Question:
Hi Guys please see this is the Home screen i want to make in blackberry, i have tried putting in the vertical and horizontal field manager but i cant embed all together which give me result screen as mentioned above..
Please note the button are the Image button i have provided.. i want the structure code if any one can help me out ..
'''
Vertical Manager(main)
Horizontal Manager (for Two Buttons)
horizontal Manager (for Three Buttons)
Bitmap Field (for Image)
Add all three in Vertical Manager
and Vertical Manager to the Screen
'''
i have tried Structure something like this:
Thanks in advance!!
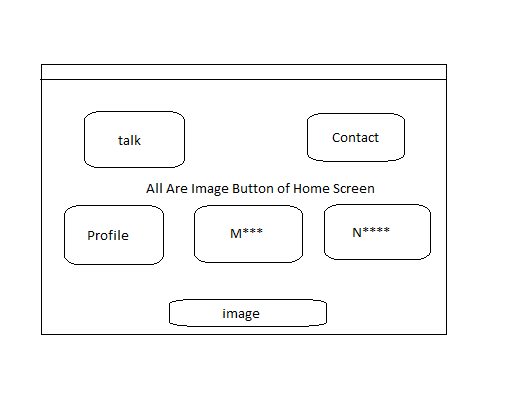
Answer: i have finally got the answer to my screen.
i have used the to make the fields display in order i wanted and i have used the to make it result up-to the mark..
thanks guys for all your support and help..